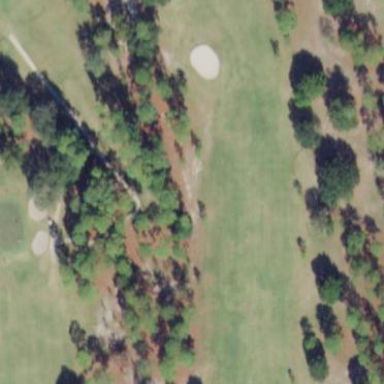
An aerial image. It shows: Lush grass fairway on golf course.